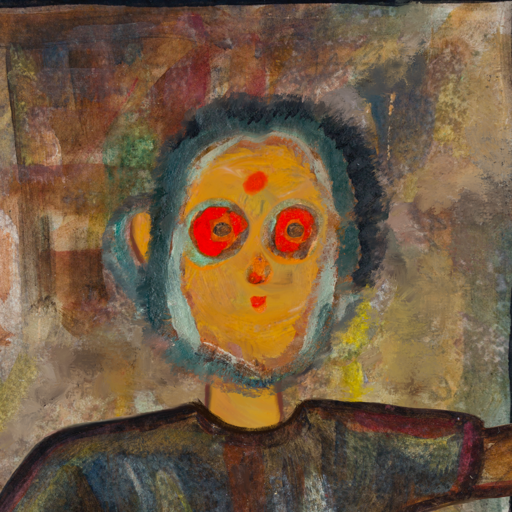
Background: Mosgoul, Head And Neck Front: After_Raid, Face Front: Sisters, Bust: Mosgoul, Hair Front: Boggyland, Head Accessory: Blank, Second Necklace: Blank, Necklace: Blank, Baby: Blank